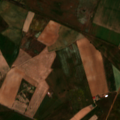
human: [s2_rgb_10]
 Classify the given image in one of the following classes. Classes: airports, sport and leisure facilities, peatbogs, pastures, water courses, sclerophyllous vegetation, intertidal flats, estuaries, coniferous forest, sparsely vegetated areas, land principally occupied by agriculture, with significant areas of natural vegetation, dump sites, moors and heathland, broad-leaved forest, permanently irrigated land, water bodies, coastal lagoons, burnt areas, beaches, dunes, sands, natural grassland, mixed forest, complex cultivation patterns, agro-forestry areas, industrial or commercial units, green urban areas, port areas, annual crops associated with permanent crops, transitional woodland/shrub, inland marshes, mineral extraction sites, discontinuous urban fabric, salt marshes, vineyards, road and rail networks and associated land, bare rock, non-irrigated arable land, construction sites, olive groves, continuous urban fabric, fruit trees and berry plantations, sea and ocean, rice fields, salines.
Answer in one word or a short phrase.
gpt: continuous urban fabric